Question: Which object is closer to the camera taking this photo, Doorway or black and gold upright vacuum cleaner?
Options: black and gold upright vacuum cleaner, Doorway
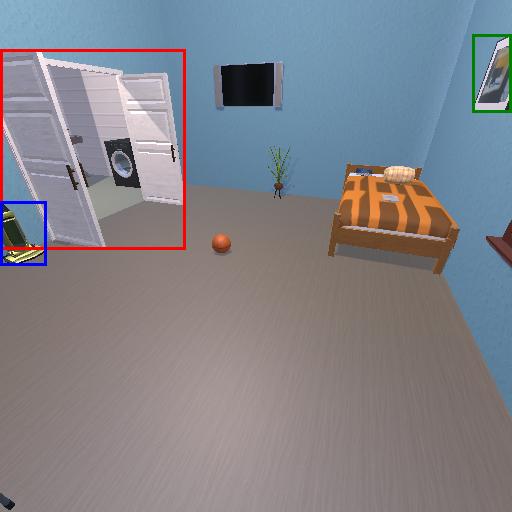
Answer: black and gold upright vacuum cleaner